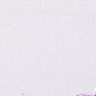
Metastatic tissue present: no